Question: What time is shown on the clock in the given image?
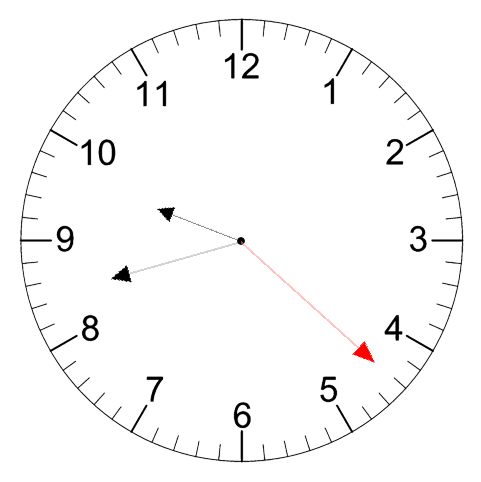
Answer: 09:42:22